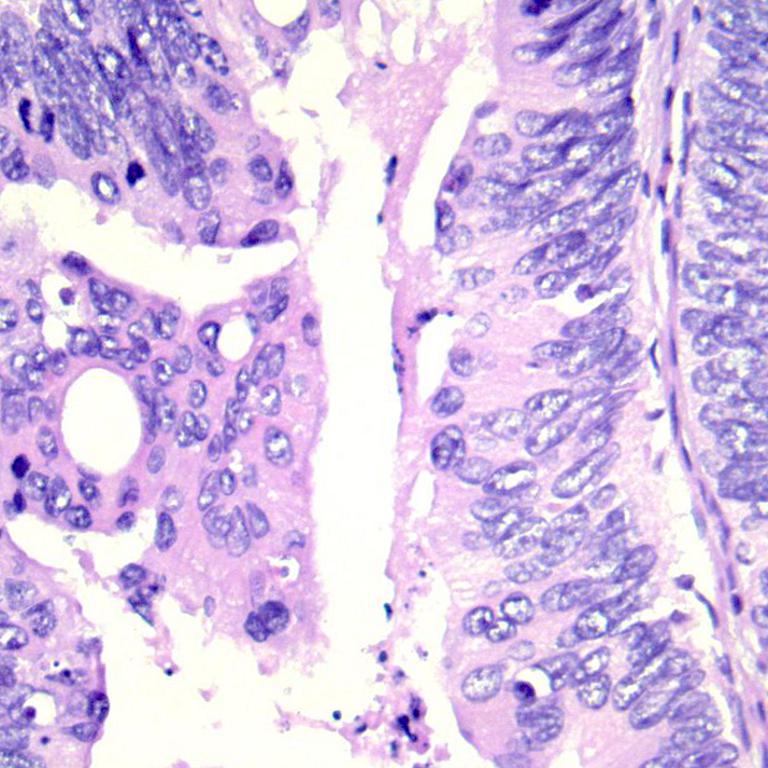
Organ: colon
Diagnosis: adenocarcinomas